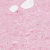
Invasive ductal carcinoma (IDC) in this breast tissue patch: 0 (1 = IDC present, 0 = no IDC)